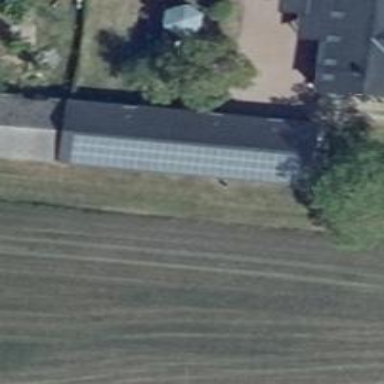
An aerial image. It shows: Small solar photovoltaic panel used as generator to produce electricity.